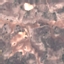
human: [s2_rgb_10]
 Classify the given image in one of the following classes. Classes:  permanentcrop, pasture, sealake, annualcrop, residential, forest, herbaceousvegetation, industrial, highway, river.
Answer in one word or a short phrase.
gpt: HerbaceousVegetation